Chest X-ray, AP view. Patient: 9 years old, sex M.
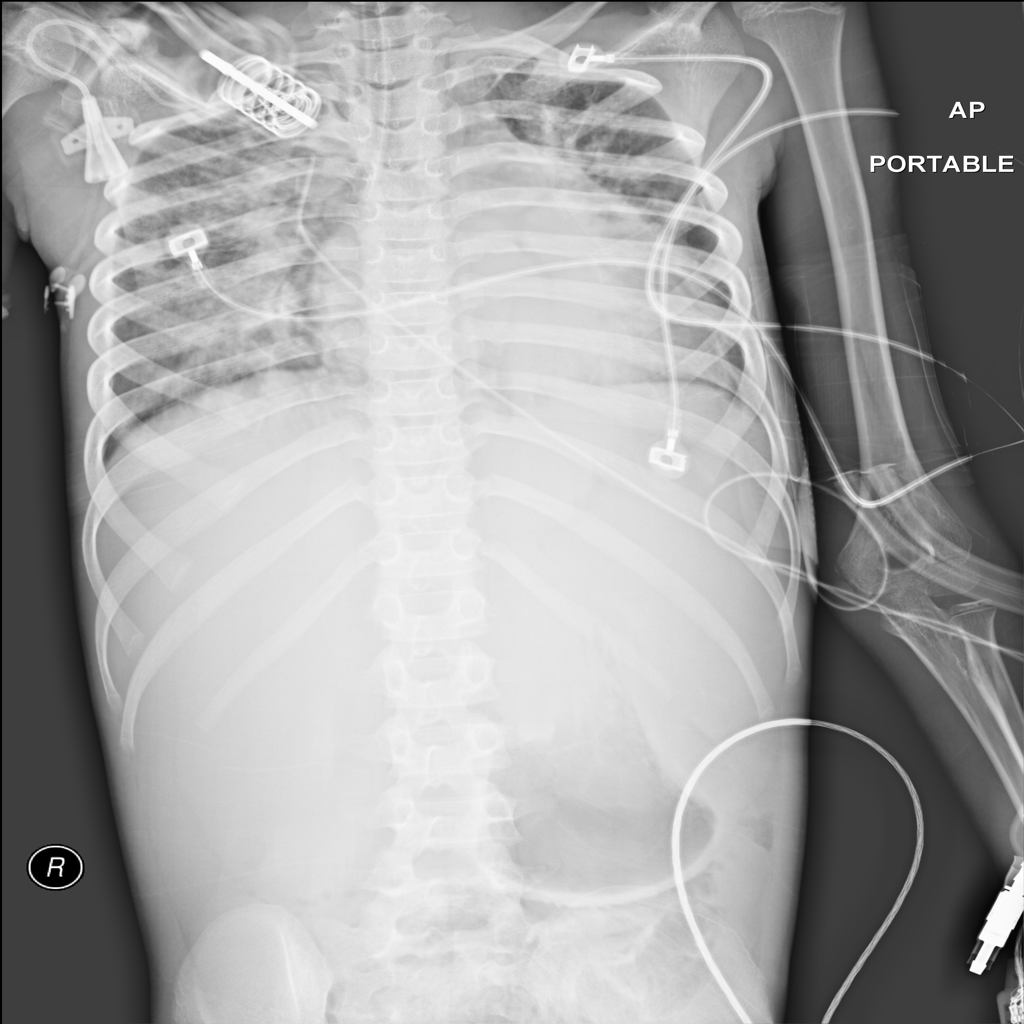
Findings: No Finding